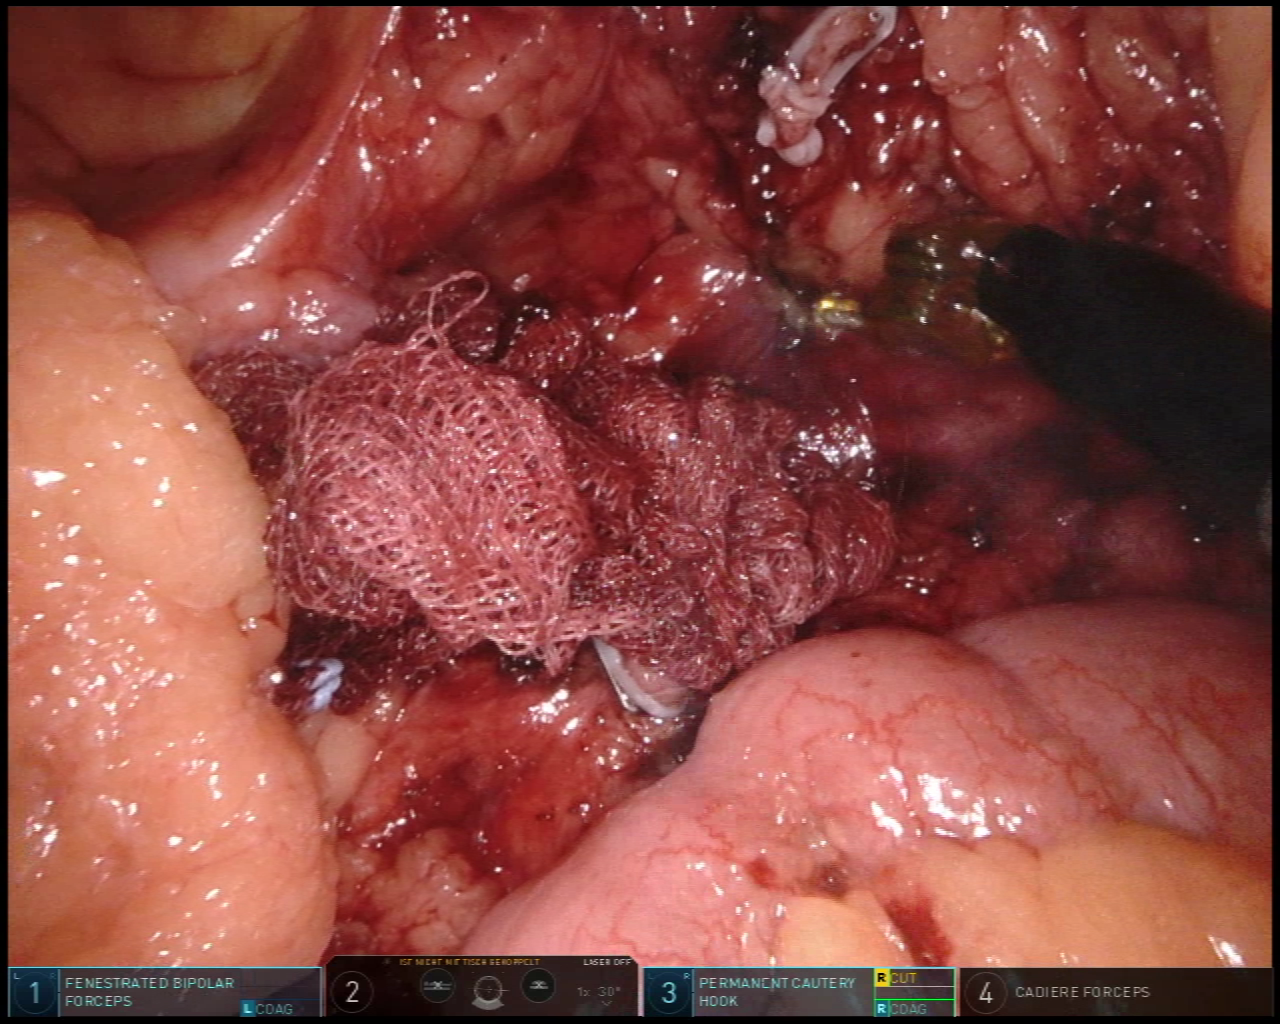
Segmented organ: small_intestine
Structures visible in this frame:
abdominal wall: no
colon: no
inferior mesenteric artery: no
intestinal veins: no
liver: no
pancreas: no
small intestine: yes
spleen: no
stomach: no
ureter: no
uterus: no
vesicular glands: no